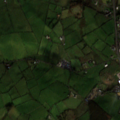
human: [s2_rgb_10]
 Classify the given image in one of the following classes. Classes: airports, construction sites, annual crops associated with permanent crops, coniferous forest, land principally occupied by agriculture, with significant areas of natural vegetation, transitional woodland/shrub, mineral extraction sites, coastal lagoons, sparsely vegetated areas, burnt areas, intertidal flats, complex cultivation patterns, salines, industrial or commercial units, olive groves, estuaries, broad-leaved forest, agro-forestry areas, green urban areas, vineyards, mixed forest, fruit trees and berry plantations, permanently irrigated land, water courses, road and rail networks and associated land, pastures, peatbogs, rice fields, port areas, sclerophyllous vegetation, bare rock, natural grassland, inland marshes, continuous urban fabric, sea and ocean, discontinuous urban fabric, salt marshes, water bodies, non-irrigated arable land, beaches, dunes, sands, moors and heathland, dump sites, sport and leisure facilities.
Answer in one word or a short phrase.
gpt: pastures